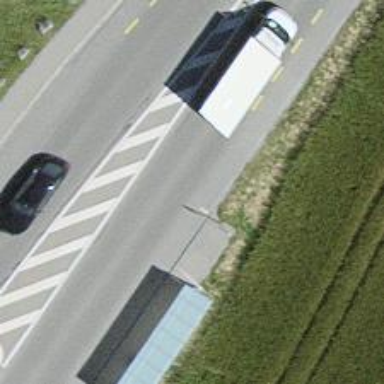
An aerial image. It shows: Bus stop with platform for public transport.